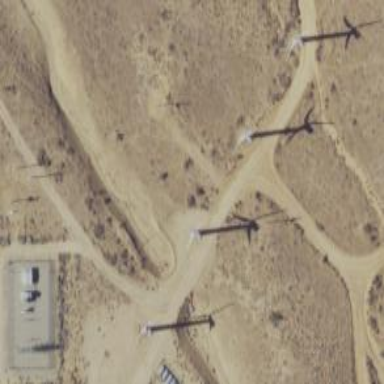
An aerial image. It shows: Wind generator powered by wind turbine.